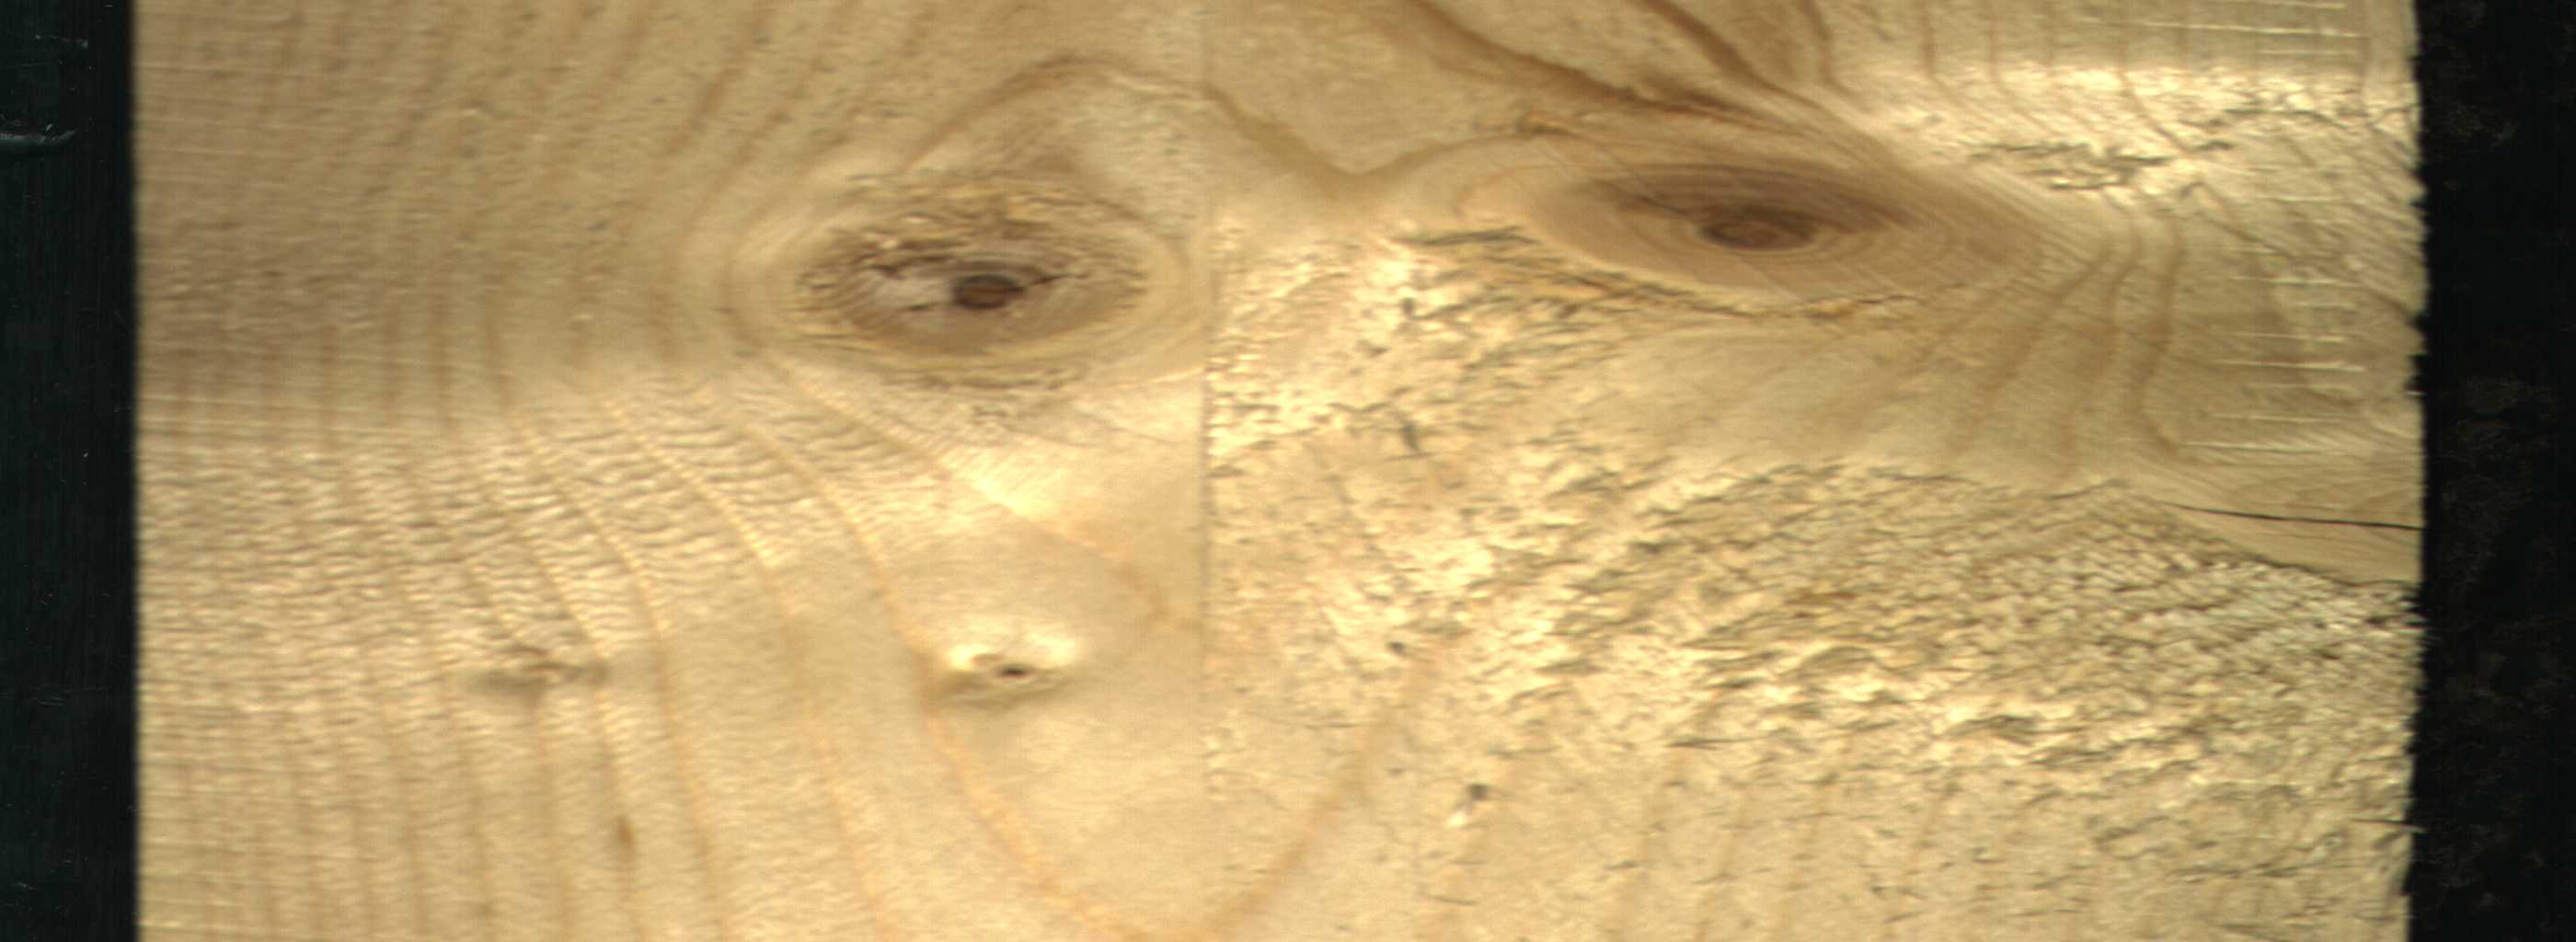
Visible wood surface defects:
knot_with_crack
Live_Knot
Live_Knot
Live_Knot